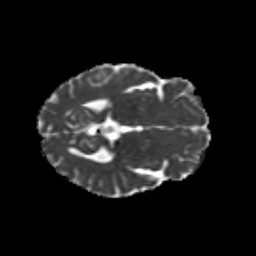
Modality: MD
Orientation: axial
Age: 40
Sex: female
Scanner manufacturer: siemens
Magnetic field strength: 3 T
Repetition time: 8.6 s
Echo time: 0.095 s